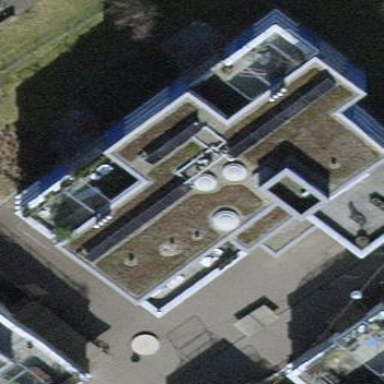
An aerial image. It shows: Building with flat roof.